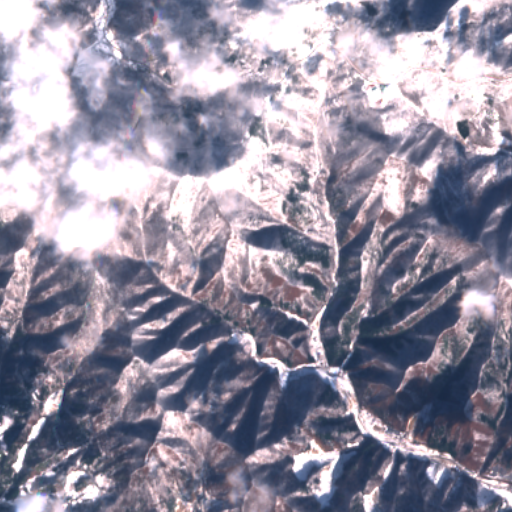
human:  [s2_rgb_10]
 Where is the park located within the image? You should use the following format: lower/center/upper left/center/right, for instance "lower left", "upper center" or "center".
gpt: The park is located in the upper left of the image.
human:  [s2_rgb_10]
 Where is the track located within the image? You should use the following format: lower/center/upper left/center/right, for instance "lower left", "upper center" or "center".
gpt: The track is located in the upper right of the image.
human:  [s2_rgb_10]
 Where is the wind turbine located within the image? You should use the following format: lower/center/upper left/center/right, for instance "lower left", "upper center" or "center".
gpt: The wind turbine is located in the upper left of the image.
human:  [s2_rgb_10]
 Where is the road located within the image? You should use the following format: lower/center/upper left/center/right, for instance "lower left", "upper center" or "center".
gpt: There is no road in the image.